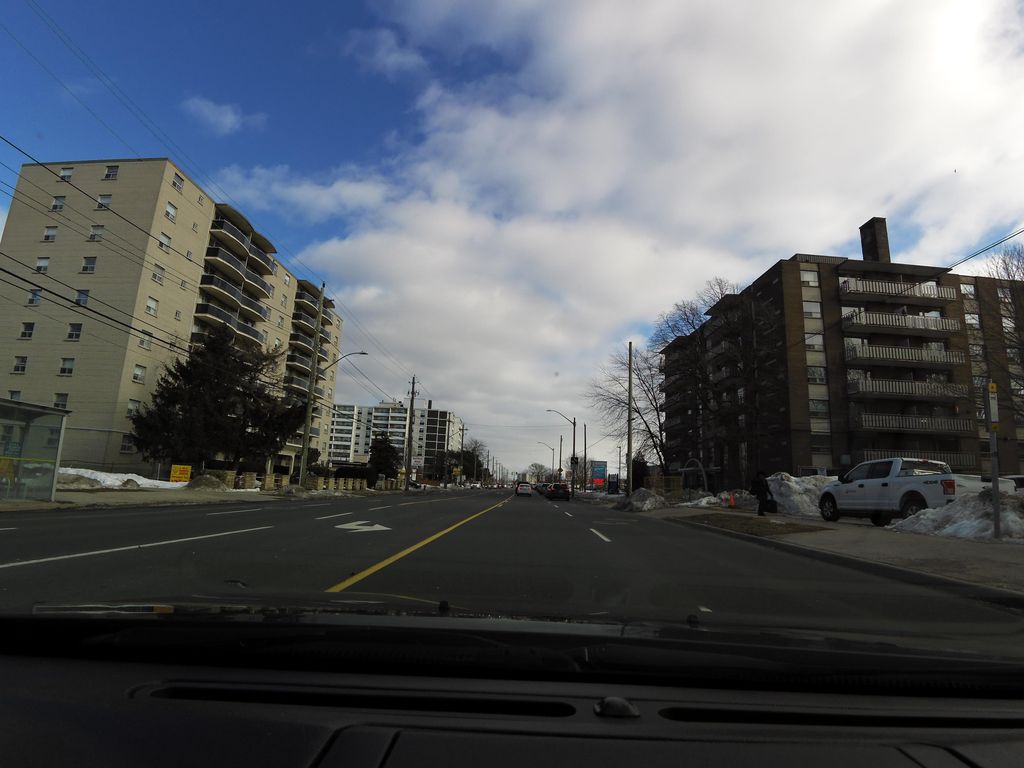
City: hamilton